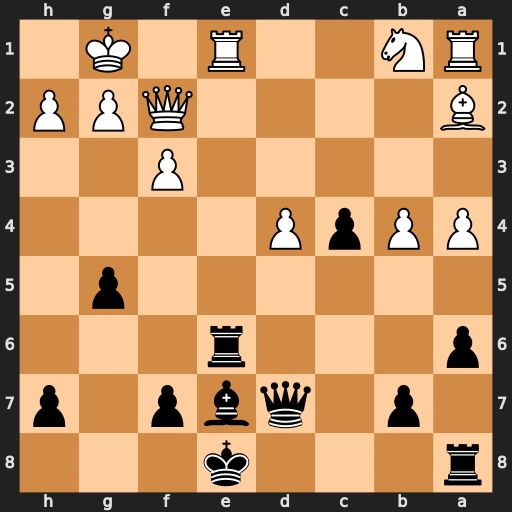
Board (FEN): r3k3/1p1qbp1p/p3r3/6p1/PPpP4/5P2/B4QPP/RN2R1K1
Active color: b
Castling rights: q
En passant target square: -
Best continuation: Rxe1+ Qxe1 Qxd4+ Kf1 Qxa1 Nc3 Qxe1+